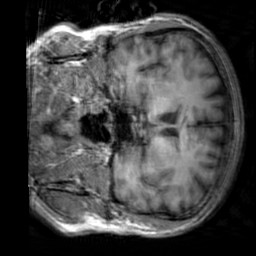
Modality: T1w
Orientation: coronal
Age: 38
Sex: male
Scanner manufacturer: siemens
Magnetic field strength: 3 T
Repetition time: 2.3 s
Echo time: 0.00303 s